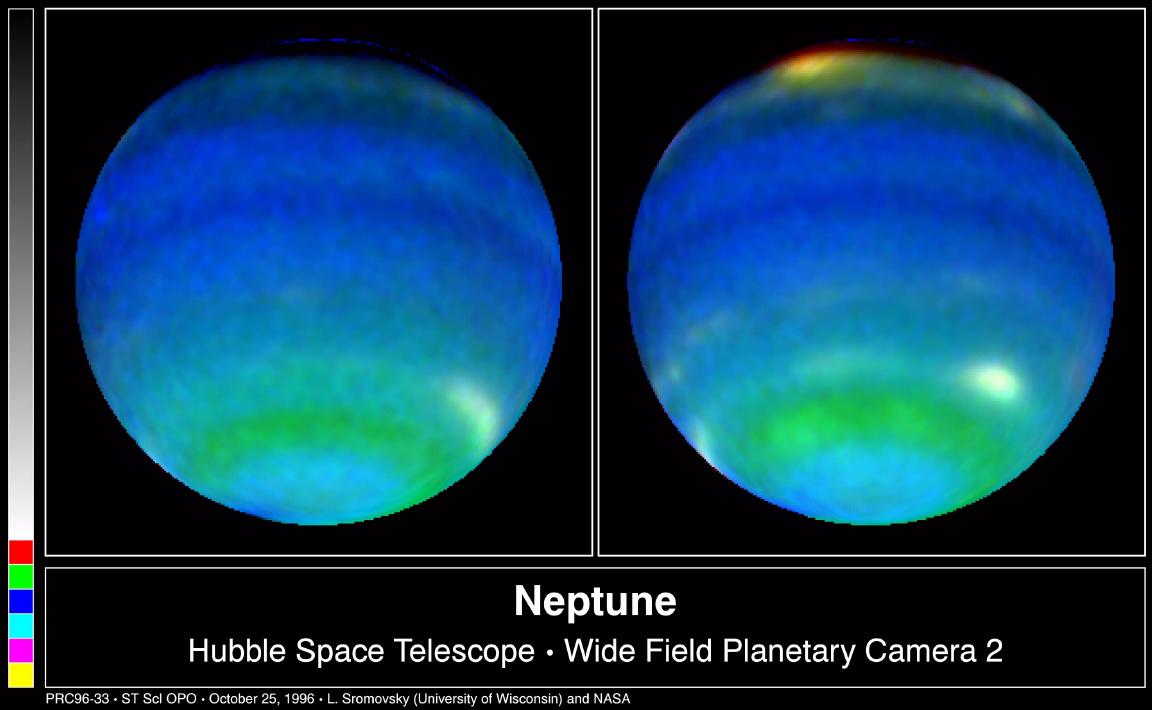
Neptune in Primary Colors Neptune, Hubble Space Telescope